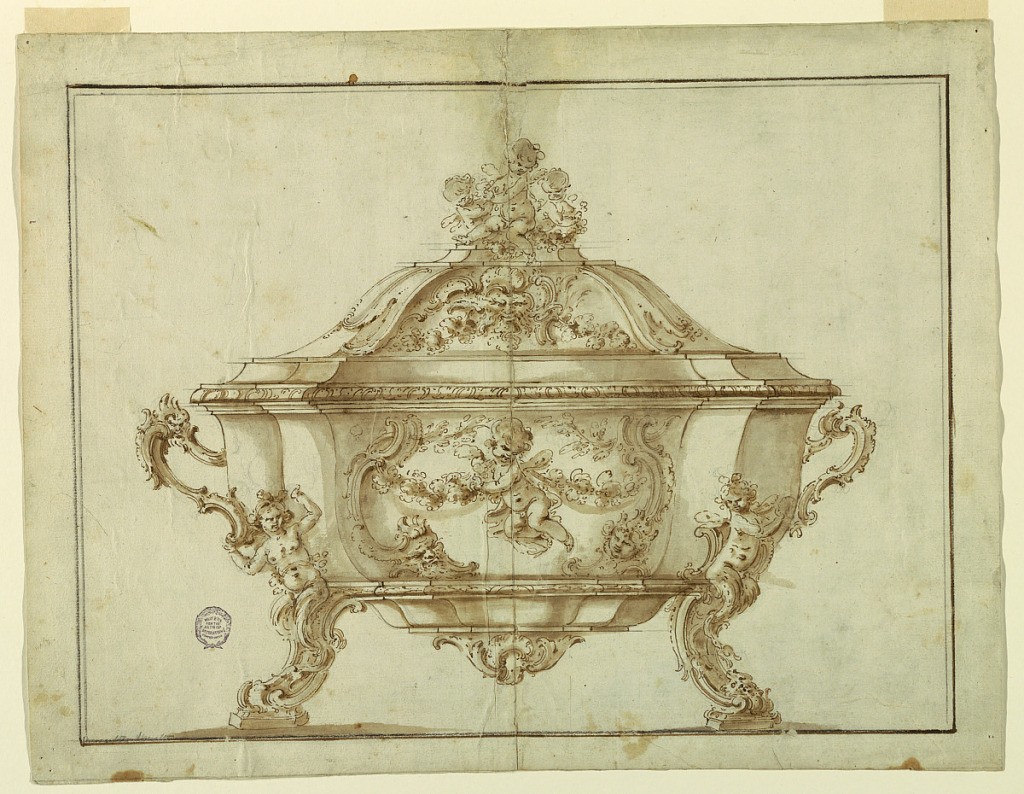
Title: Design for a Tureen
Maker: Giuseppe Gagliardi, Italian, 1697 – 1749
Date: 18th century
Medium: Graphite, pen and ink, brush and wash on paper
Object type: Drawing
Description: Elevation of a bowl with scrolling feet. In the center, a putto with a garland, in a cartouche. Finial in the form of a putto.